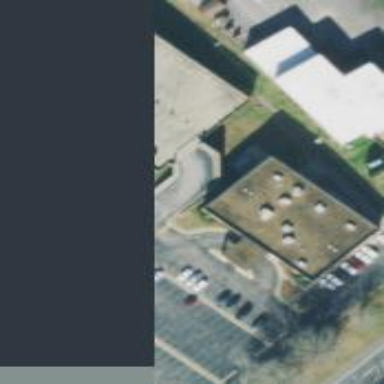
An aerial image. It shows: Clinic building.